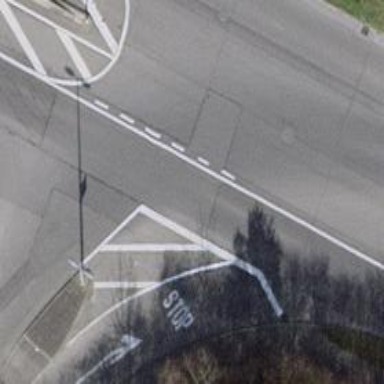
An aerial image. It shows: Secondary road with asphalt surface.